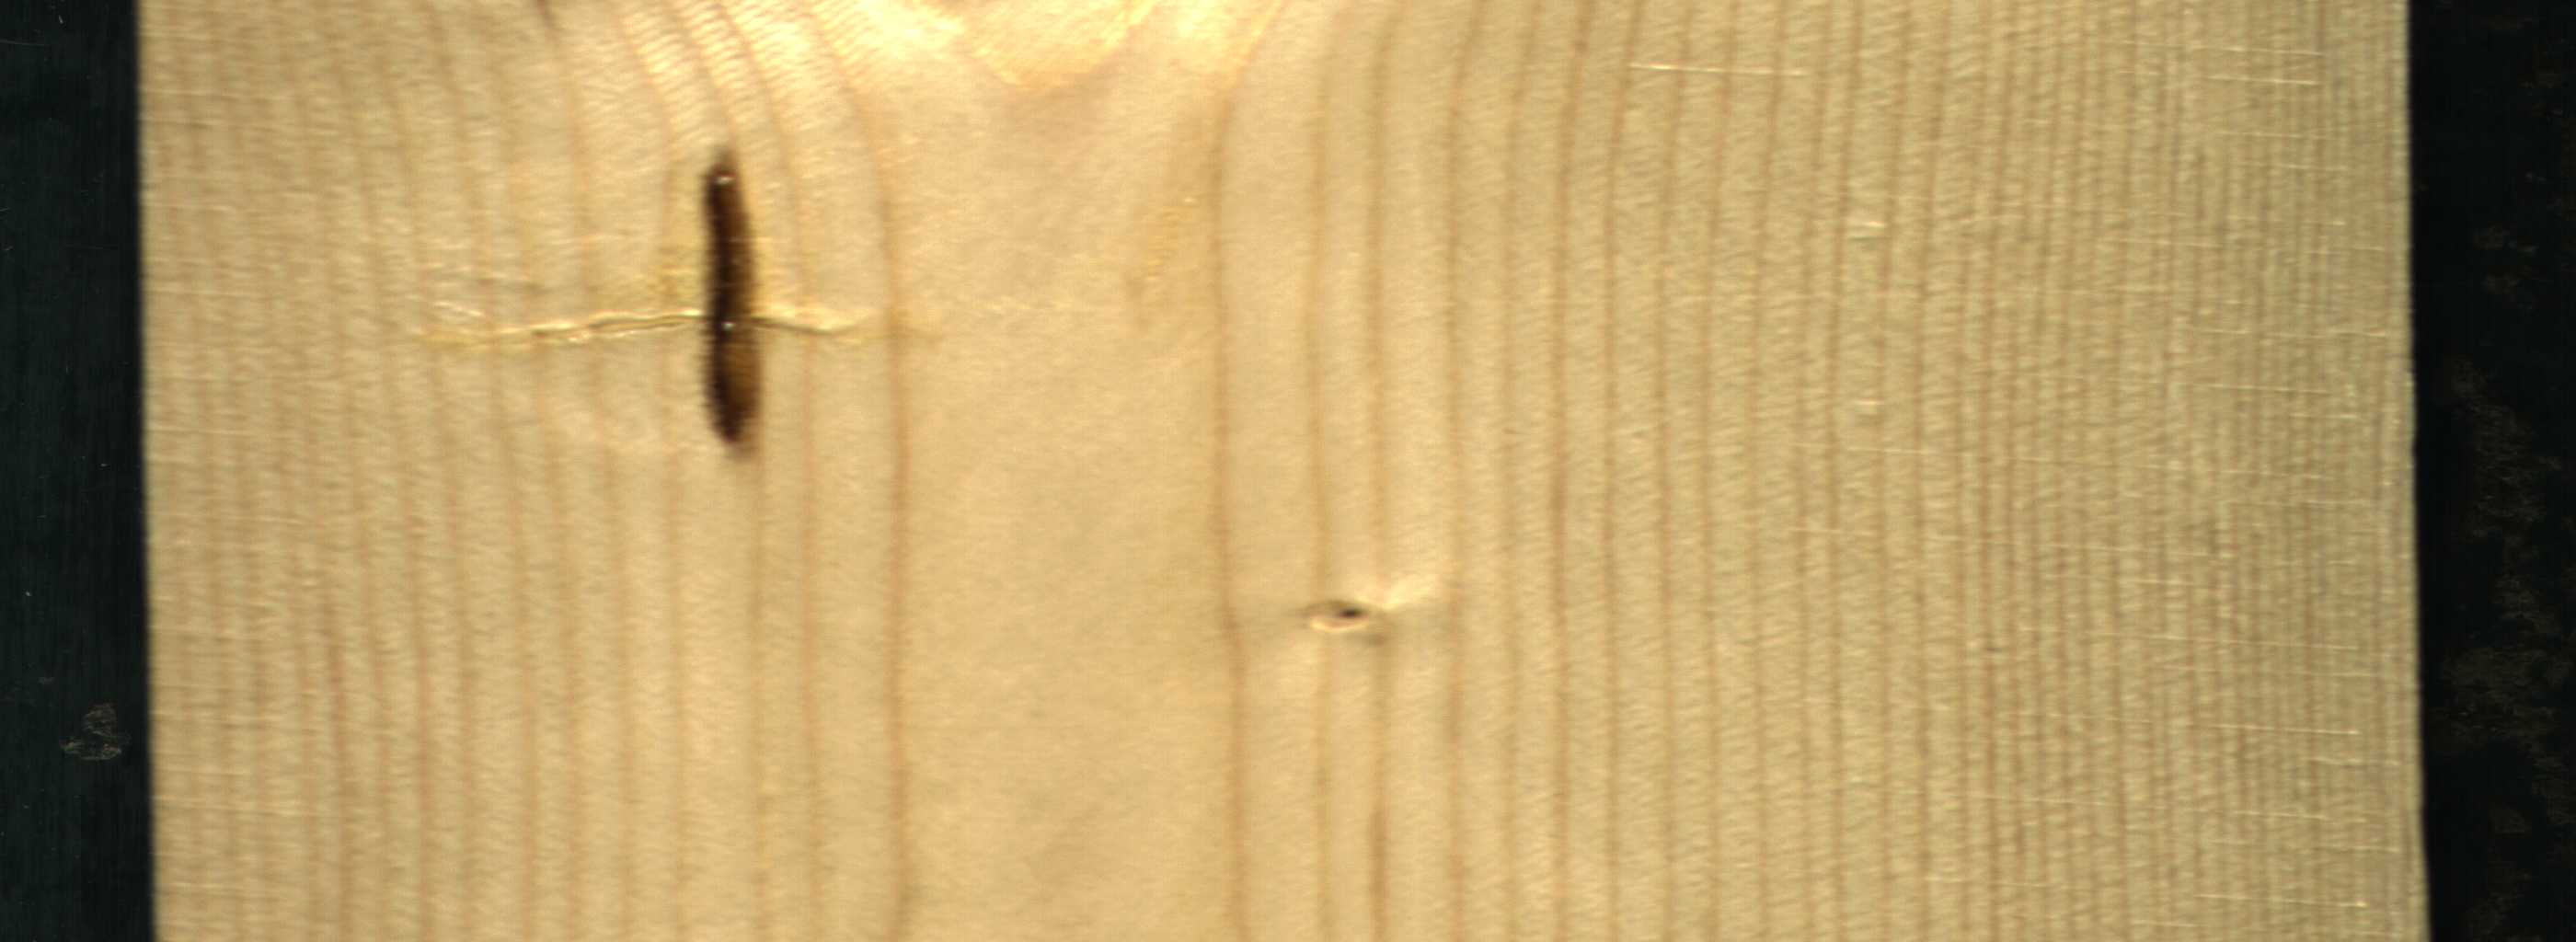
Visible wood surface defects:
resin
Crack
Crack
Live_Knot